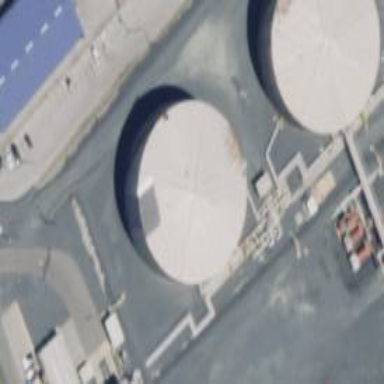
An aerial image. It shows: Storage tank which is man-made and housed in building.